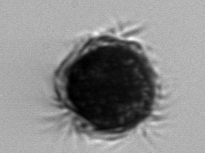
Label: Mesodinium